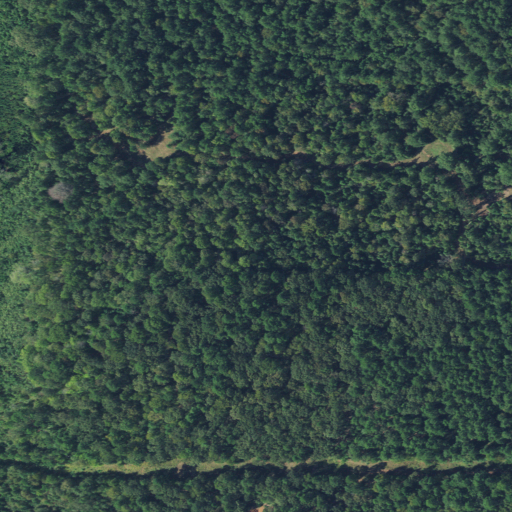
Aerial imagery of mountain in Texas named Denny Mountain containing mixed forest, deciduous forest, evergreen forest, woody wetlands, shrub, pasture, and open development